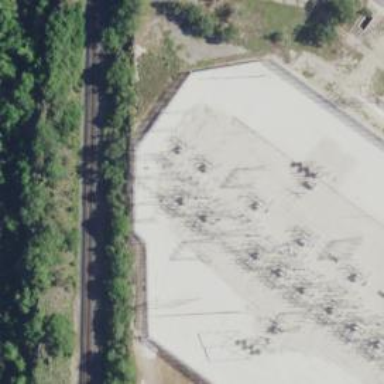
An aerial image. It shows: Switch for power supply.